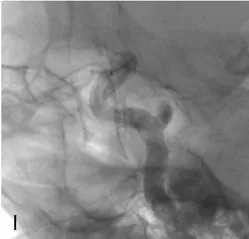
Key steps of the PED rescue maneuver. (H,I) Angiography immediately after the procedure revealed that the contrast agent was trapped in the aneurysm cavity, and the typical "meniscus sign" could be seen.
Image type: radiology (x_ray)